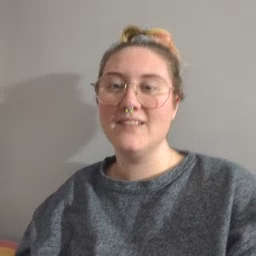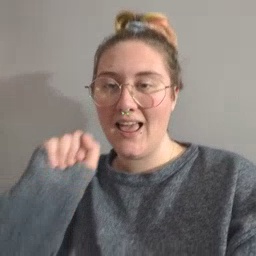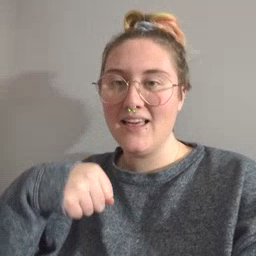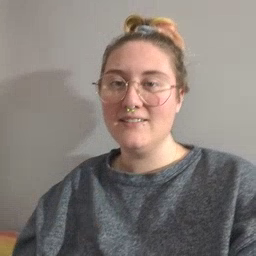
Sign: can